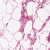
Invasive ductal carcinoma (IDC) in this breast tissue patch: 0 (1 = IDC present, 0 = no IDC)